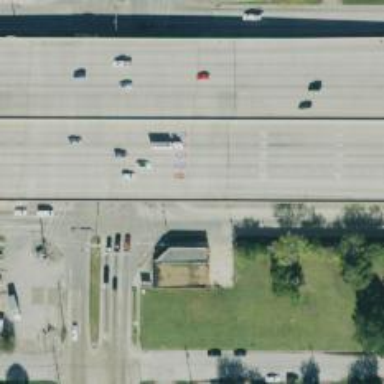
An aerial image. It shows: Frontage road connected to secondary link.